Field crop: maize
Growth stage: 2
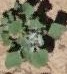
Species: chenopodium